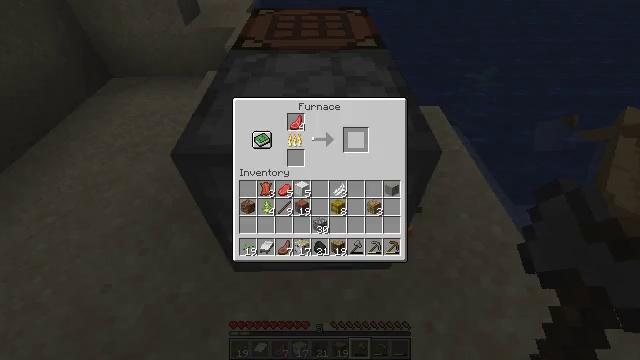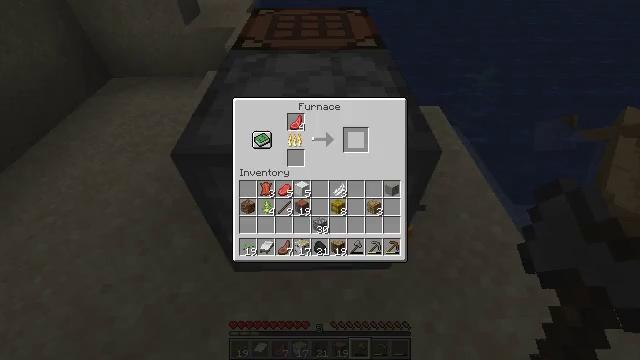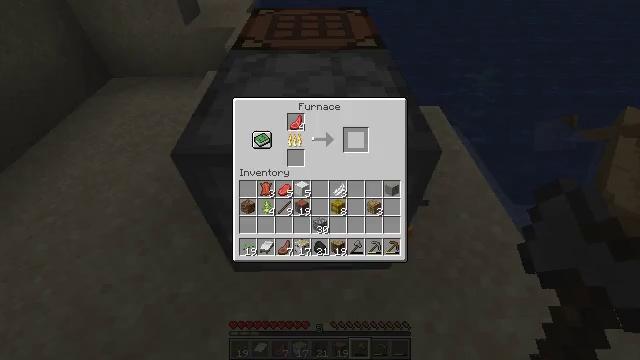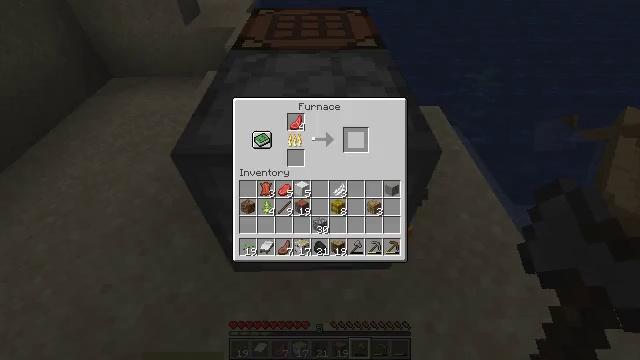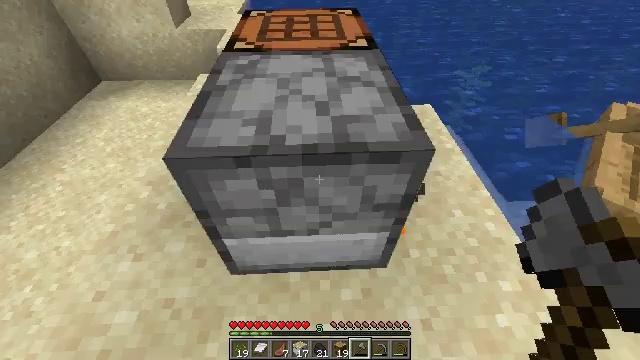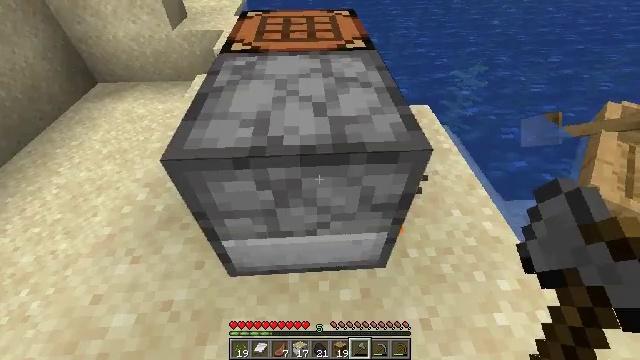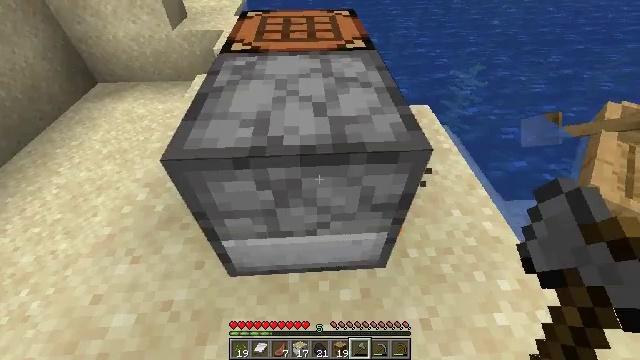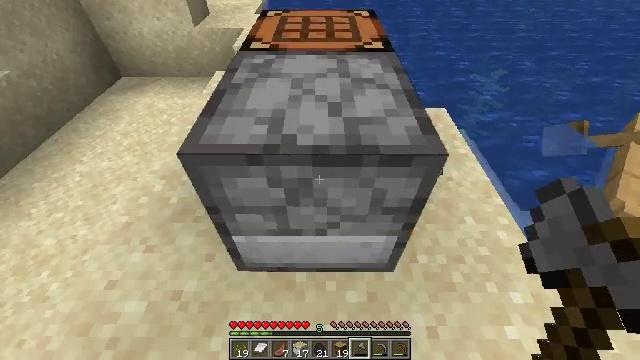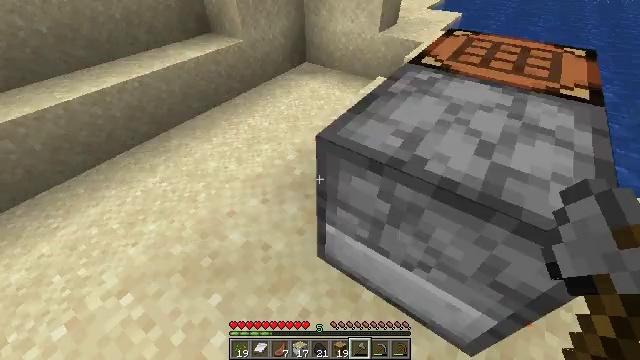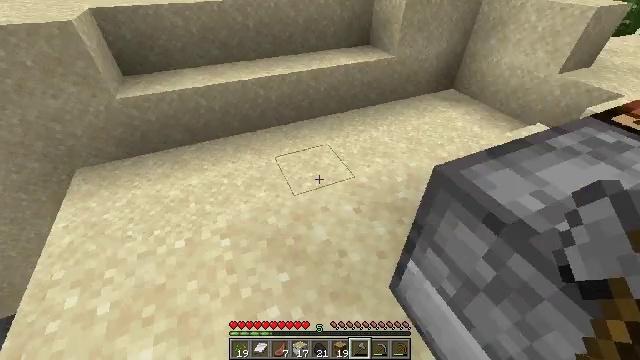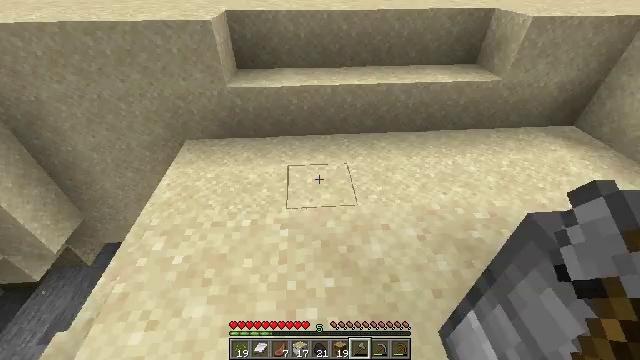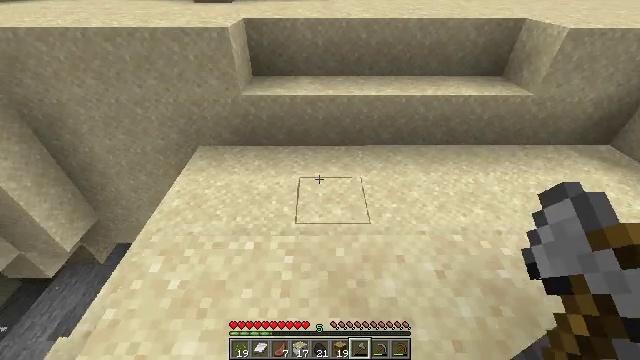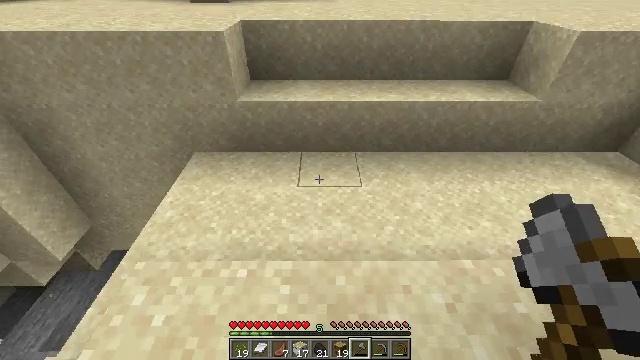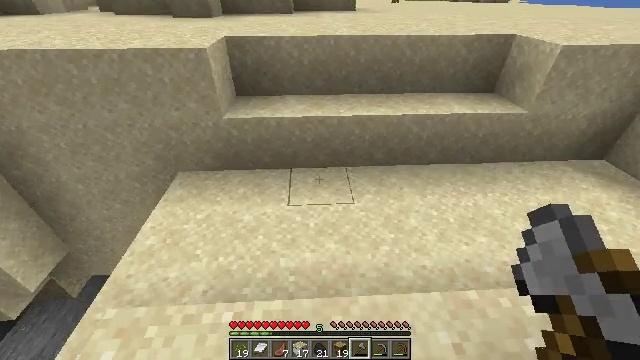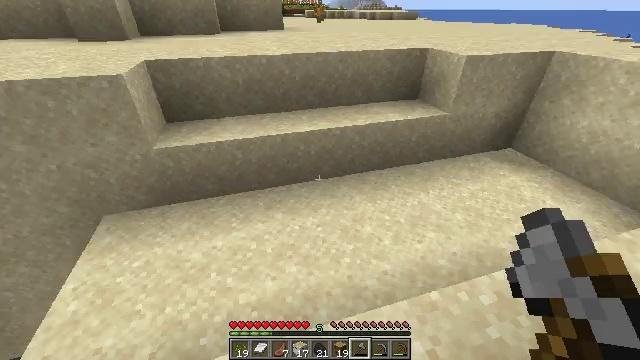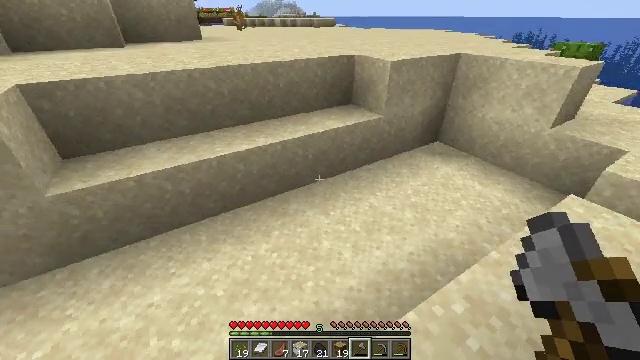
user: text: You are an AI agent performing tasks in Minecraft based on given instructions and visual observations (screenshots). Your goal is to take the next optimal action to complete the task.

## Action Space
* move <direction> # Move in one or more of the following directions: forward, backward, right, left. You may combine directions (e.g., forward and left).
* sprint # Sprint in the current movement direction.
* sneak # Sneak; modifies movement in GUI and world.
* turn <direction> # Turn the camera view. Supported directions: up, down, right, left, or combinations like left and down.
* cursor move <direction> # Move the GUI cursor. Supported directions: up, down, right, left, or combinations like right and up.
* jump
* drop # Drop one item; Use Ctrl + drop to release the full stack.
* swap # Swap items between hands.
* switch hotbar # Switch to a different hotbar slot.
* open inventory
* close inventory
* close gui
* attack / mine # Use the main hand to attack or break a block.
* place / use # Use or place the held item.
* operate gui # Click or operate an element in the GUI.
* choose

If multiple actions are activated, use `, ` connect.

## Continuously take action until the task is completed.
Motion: motion action
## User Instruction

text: Break the cactus block.
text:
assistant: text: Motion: sneak, open gui
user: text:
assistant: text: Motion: no_op
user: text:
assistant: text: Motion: no_op
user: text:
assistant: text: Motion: cursor move right
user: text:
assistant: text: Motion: close gui
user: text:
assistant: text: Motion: open inventory
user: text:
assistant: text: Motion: turn left, open inventory
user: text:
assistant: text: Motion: turn left and up
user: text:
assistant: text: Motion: turn left and up
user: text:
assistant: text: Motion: move forward, turn left and up
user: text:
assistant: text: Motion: move forward, turn left and up
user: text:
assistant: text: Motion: move forward
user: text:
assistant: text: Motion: move forward, turn right and up
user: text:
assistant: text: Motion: move forward, turn right and up
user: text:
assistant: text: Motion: move forward, turn right and up
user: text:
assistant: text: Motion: move forward, turn right
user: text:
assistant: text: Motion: move forward, turn right
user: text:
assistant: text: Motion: move forward
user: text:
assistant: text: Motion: move forward
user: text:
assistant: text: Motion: move forward, turn left
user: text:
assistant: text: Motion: move forward, turn left
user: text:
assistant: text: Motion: move forward, turn left
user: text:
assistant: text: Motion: move forward, turn left
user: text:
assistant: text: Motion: move forward
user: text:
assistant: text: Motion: move forward, turn left and up
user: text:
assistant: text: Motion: move forward, turn left and up, jump
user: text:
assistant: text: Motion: move forward, turn left and down, jump
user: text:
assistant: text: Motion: move forward, turn left and down, jump
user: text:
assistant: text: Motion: move forward, turn left, jump
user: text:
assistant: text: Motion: move forward, turn left and up